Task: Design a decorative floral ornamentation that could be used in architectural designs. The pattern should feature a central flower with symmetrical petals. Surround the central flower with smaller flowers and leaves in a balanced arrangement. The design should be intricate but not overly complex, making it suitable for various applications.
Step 1274:
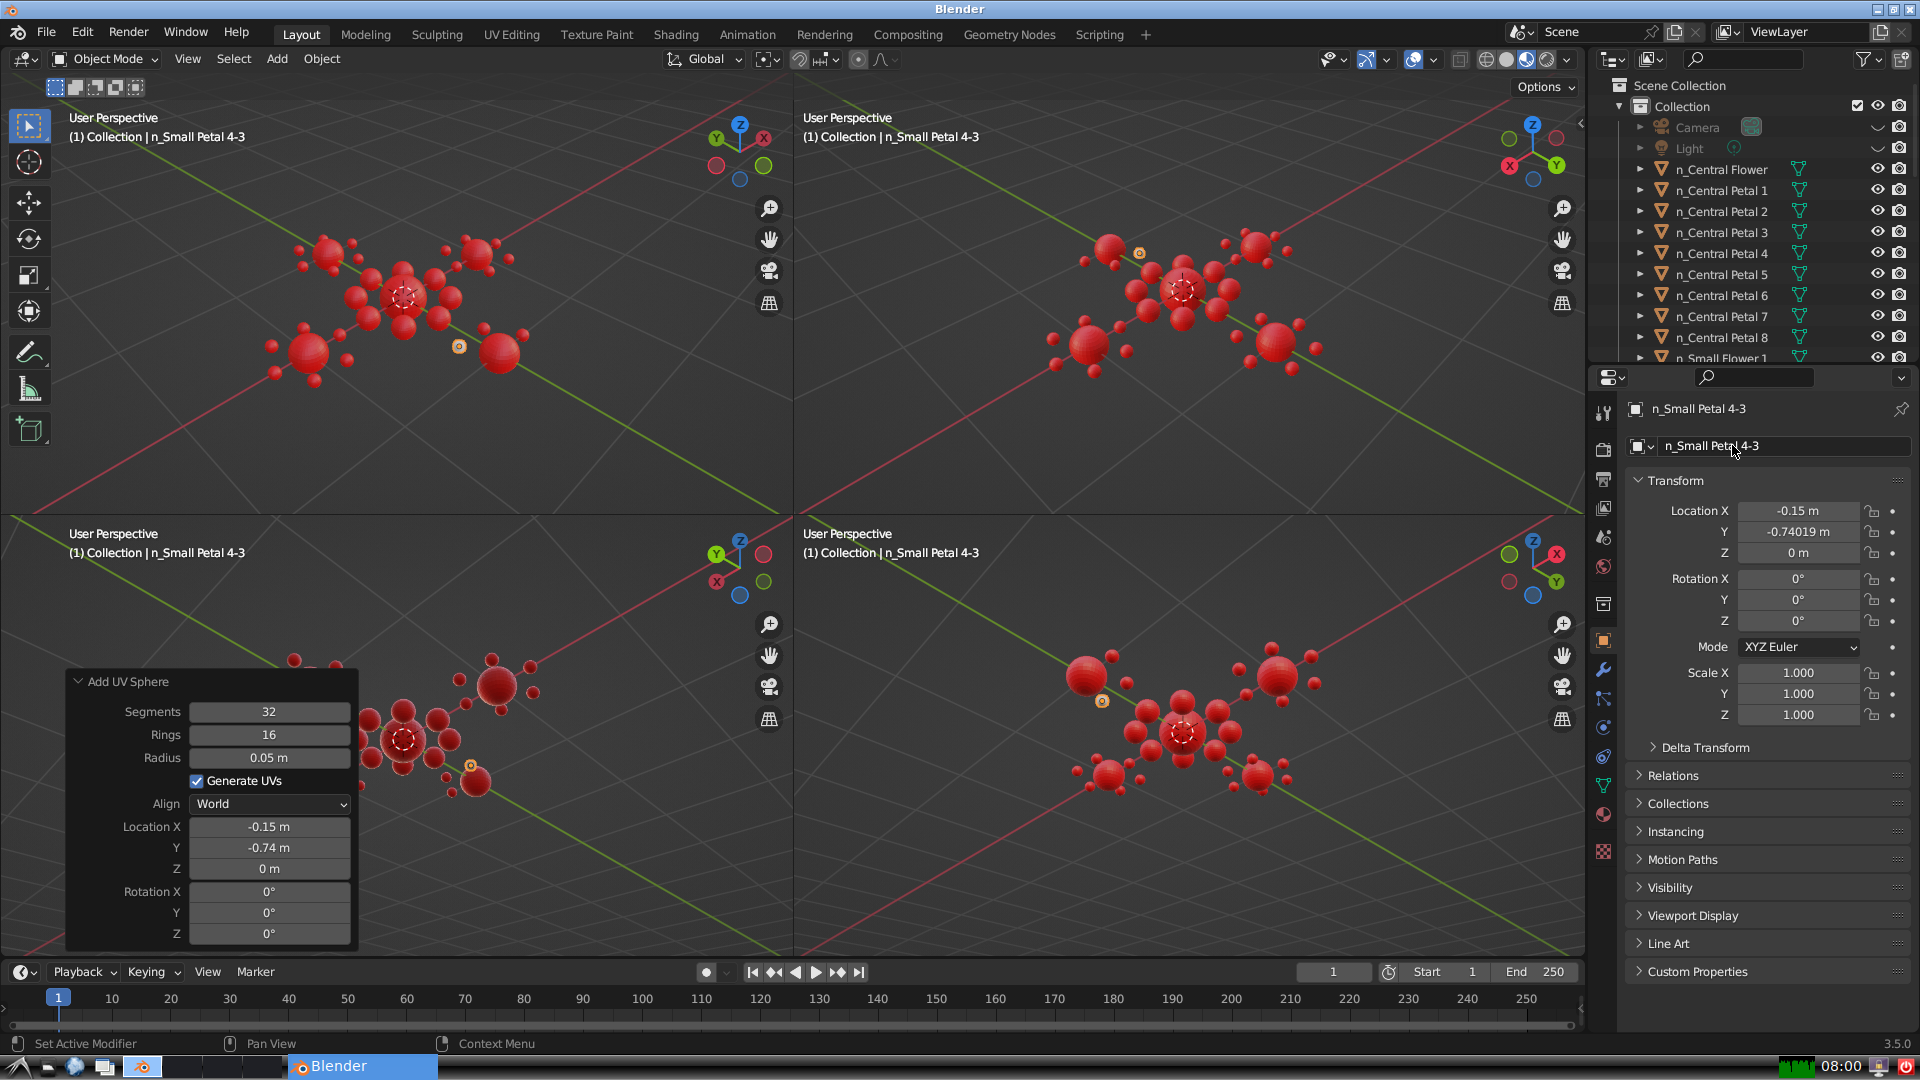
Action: {"mouse_move": [1603, 815]}